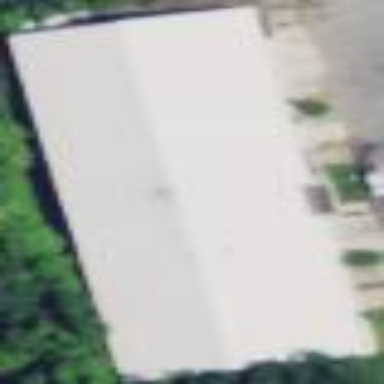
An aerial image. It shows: Commercial building.